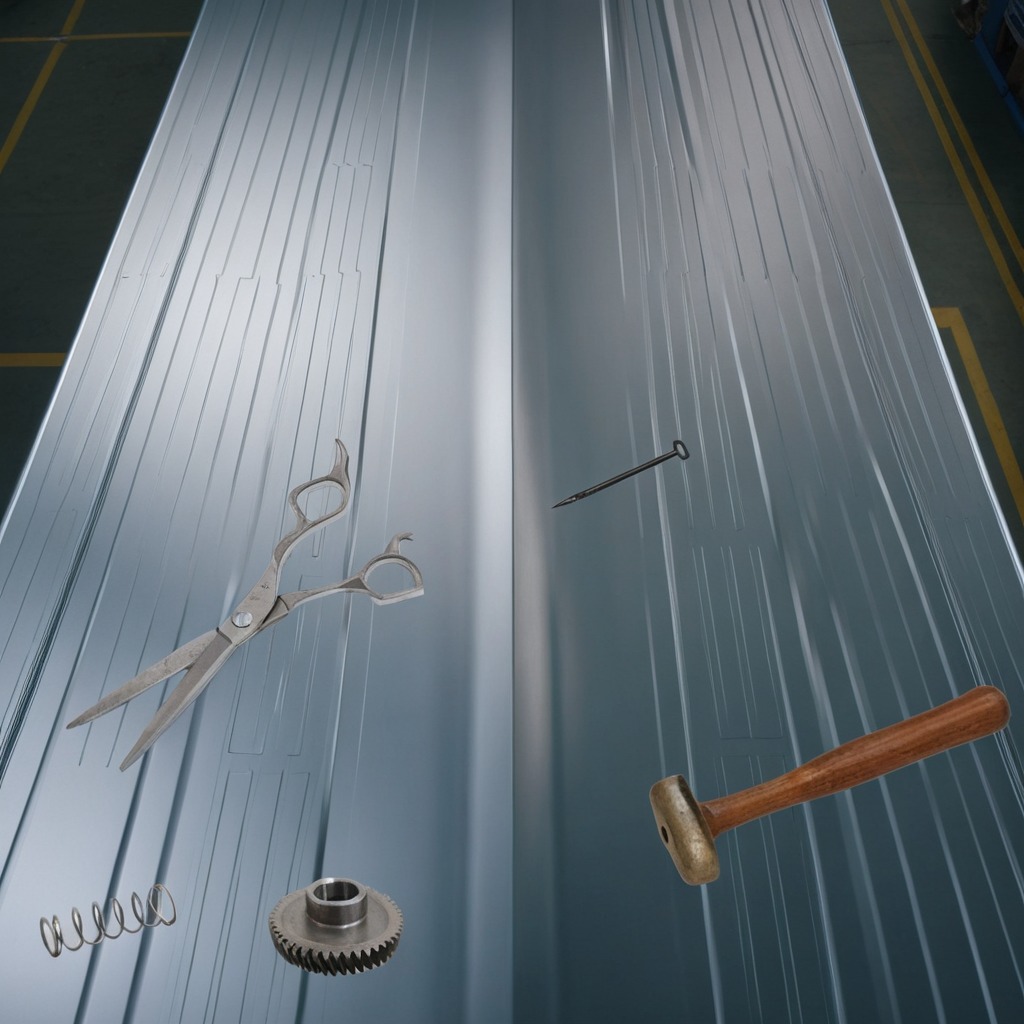
A steel gear with teeth, a hammer, an iron nail, a coiled metal spring, and a pair of scissors are lying on the toolbox surface in an airplane hangar workshop 8K.